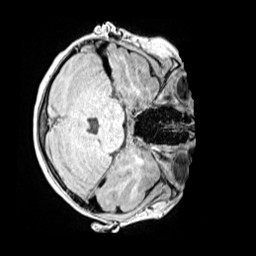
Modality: MP2RAGE
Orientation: axial
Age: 11
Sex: female
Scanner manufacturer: siemens
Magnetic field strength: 3 T
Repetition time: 4 s
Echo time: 0.00299 s